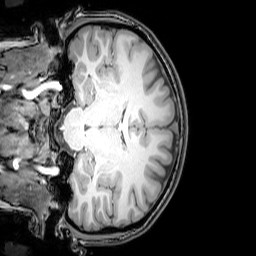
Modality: T1w
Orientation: coronal
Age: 22
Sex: female
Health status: healthy
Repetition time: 0.081 s
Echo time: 0.037 s